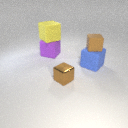
large purple rubber cube to the left of large blue rubber cube